Question: I'm trying to create an extensible area in HTML/CSS (only!).
The width of this extensible area can vary between 0 and 50% on the container. The width of the container can vary from 0 to 100% (size of the window).
I have 2 items which should stay stuck to the right of the red item, 100px each.
If the window size is below 200px, only fixed items are visible.
This is almost what I want:
<URL>
The issue is, the blue and green objects stay on the right, I want them on the right of the red object, stuck.
And those item have to stay together (green on the right of the blue)
HTML:
'''
<div id="content">
<div id="item2"></div>
<div id="item3"></div>
<div id="item1">
<form>
<input type="text" />
<br />
<input type="text" />
</form>
</div>
</div>
'''
CSS:
'''
div {
height: 50px;
}
#content {
width: 100%;
}
#content #item1 {
background: #f00;
width: 50%;
}
#content #item1 input {
width: 80%;
}
#content #item2 {
background: #0f0;
width: 100px;
float: right;
}
#content #item3 {
background: #00f;
width: 100px;
float: right;
}
'''
An image to illustrate:

Thanks.
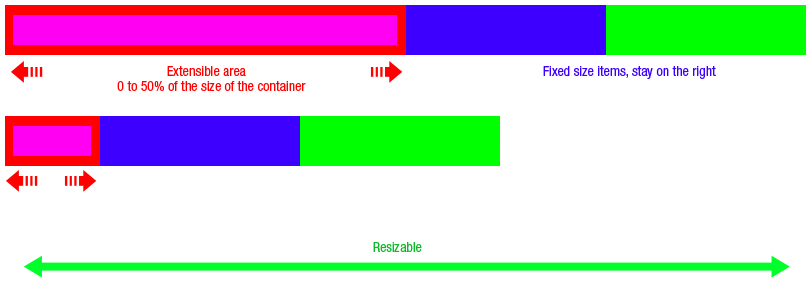
Answer: My suggestion would be to remove the 50% width from item 1 and set the left and right offset with absolute positioning.
'''
#content #item1 {
background: #f00;
position:absolute;
left:0px;
right:200px;
}
'''
<URL>
If it's the extensible area is never meant to get bigger than 50%, then you can always add the 50% back as a 'max-width'.
'''
#content #item1 {
background: #f00;
position:absolute;
left:0px;
right:200px;
max-width:50%;
}
'''